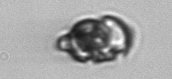
Label: Proterythropsis